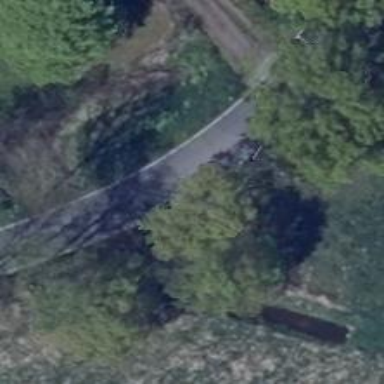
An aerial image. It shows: Secondary road.